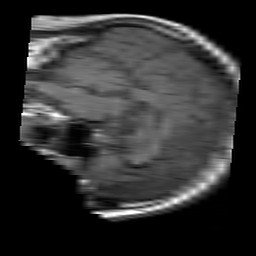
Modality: T1w
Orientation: sagittal
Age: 75
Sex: male
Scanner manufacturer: philips
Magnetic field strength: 3 T
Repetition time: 0.5331 s
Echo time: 0.01 s